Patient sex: M
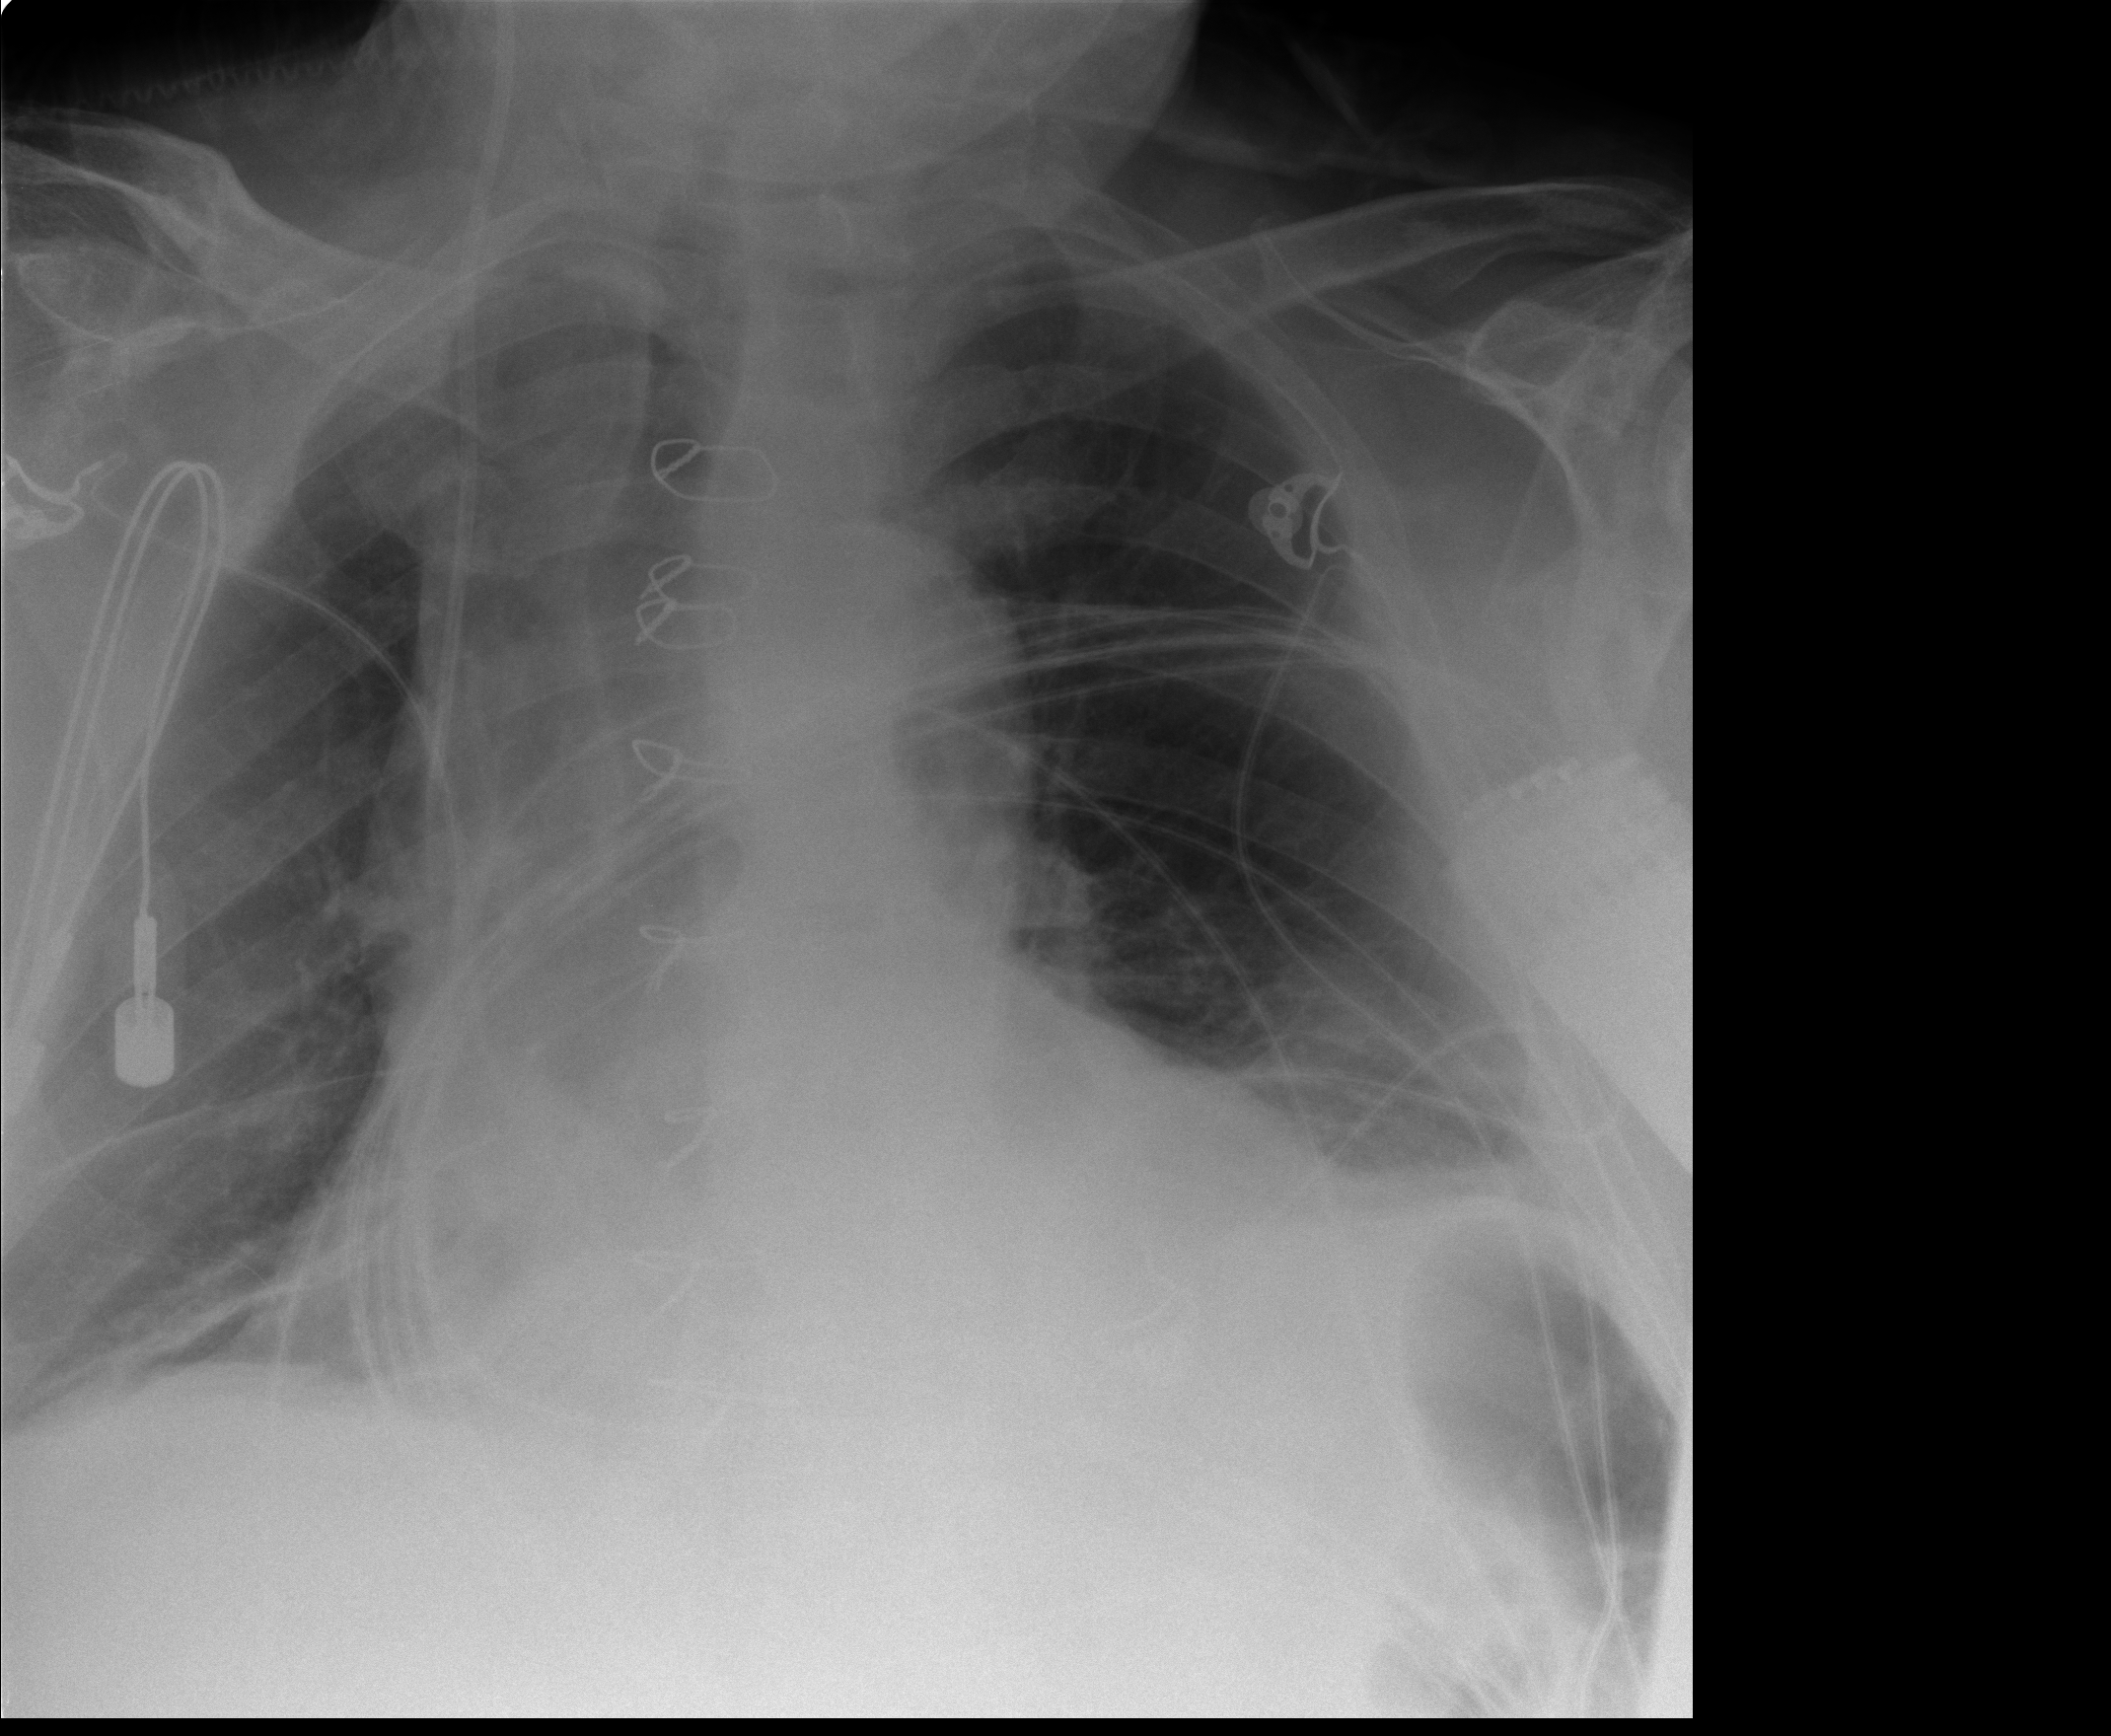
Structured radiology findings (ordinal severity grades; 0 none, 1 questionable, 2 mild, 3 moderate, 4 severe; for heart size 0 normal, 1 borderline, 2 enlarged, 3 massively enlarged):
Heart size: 2
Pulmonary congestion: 0
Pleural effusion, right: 0
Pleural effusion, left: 1
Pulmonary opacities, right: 0
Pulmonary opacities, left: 0
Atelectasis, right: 1
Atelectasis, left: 2